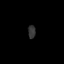
Tissue: skin
Cell type: Fibroblasts
Senescence score: 0.7949
Nuclear area (px): 98
Mean DAPI intensity: 51.092